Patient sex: M
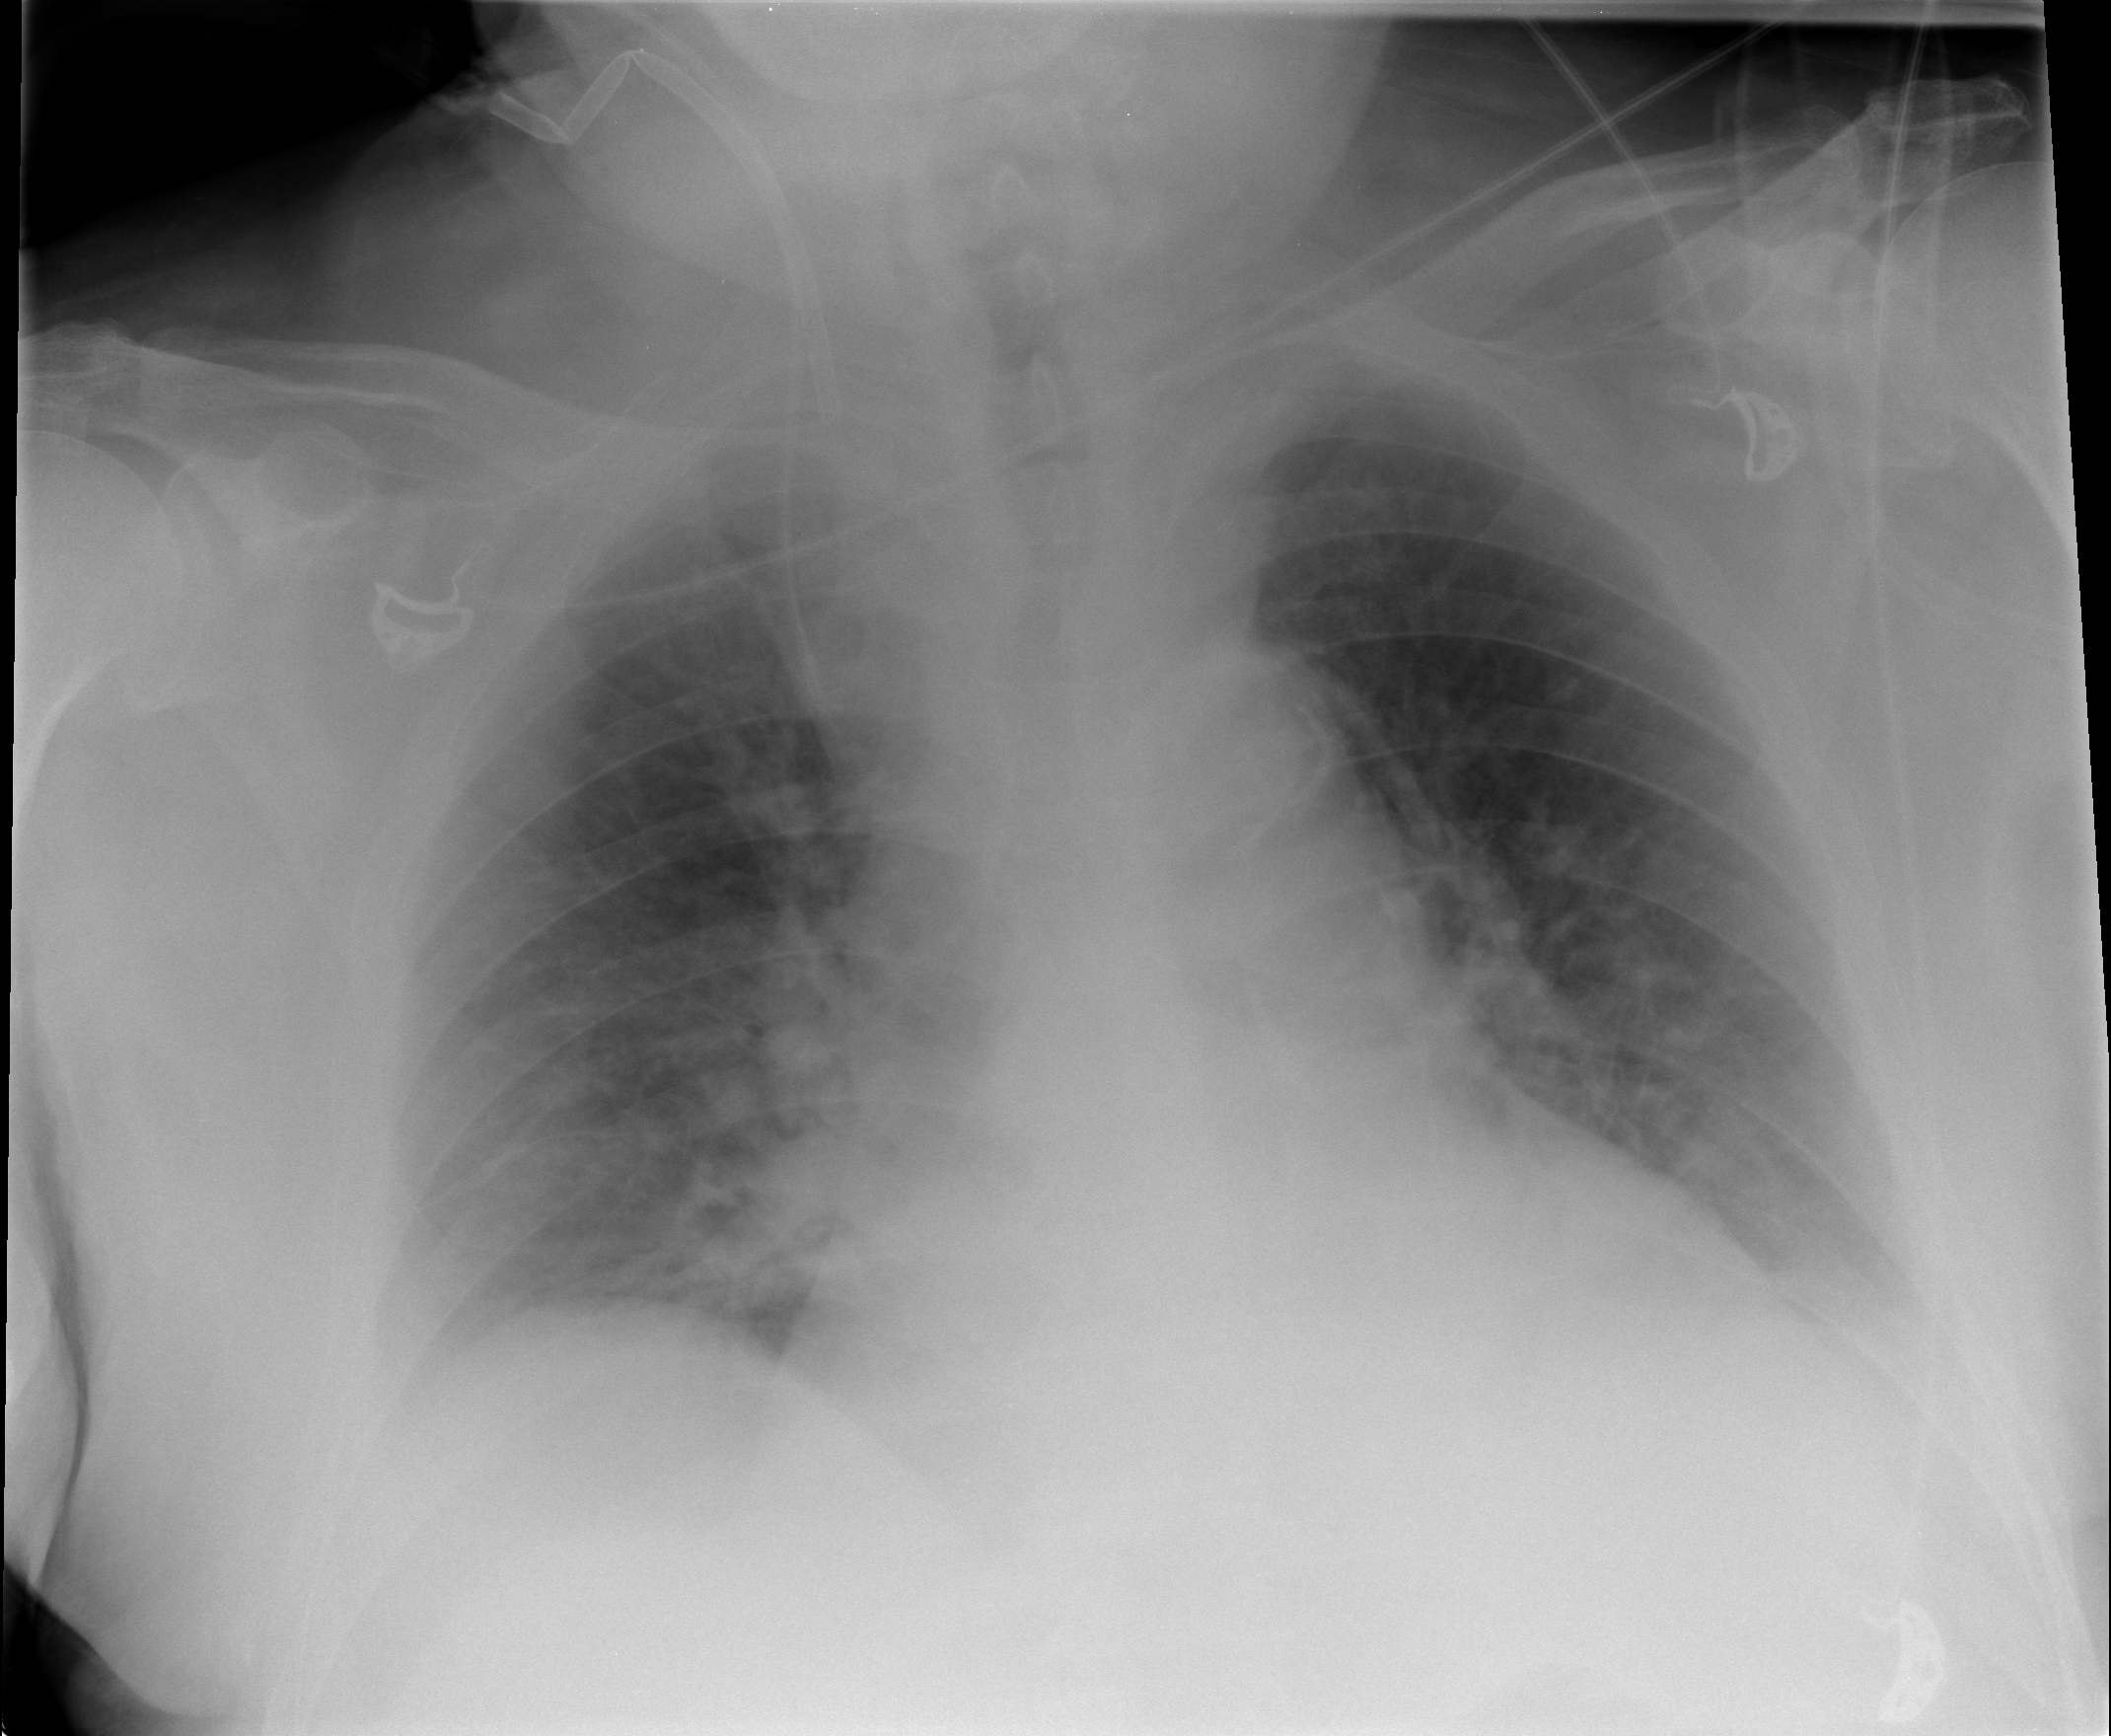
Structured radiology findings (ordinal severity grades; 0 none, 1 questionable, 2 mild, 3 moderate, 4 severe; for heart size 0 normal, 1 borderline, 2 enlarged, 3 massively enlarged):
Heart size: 2
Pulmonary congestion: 2
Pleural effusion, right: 2
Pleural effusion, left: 2
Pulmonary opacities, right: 0
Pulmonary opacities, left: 0
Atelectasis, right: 0
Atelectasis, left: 0